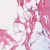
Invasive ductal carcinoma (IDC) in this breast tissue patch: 0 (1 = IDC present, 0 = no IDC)